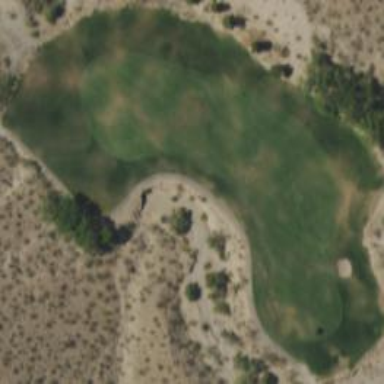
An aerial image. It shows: Area of rough grass used for golf.